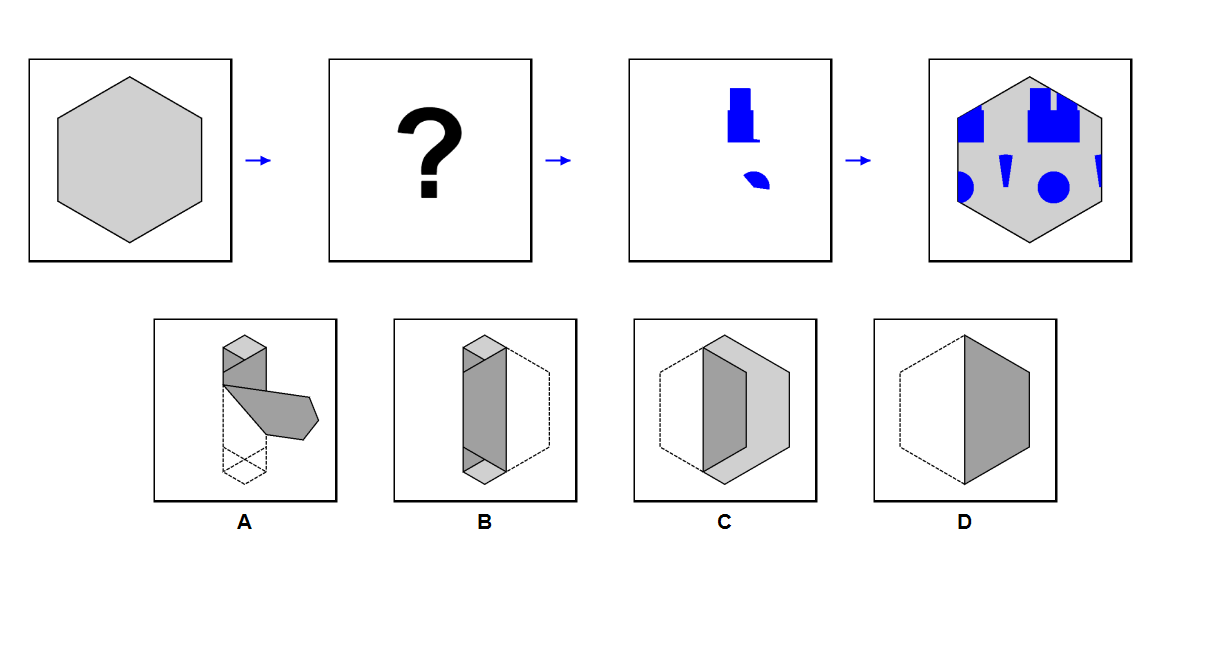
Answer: D